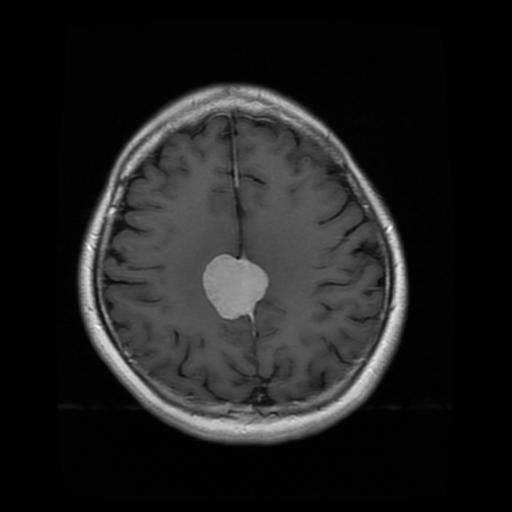
Label: meningioma